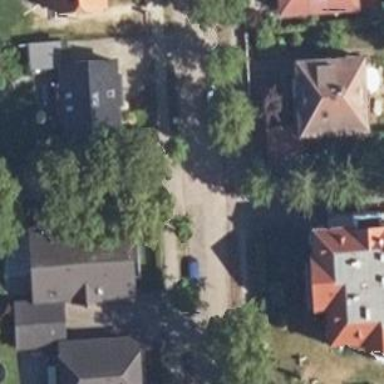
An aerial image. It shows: Residential road without sidewalk.